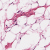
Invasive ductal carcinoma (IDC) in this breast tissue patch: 0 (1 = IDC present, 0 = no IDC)